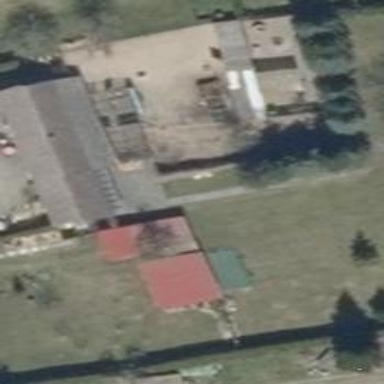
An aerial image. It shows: Shed building.